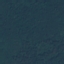
Land use / land cover: Forest